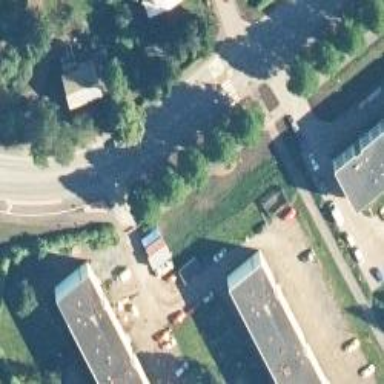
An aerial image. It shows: Asphalt footway.